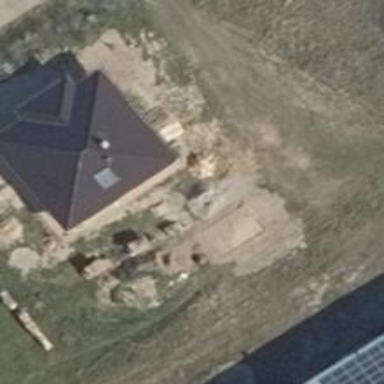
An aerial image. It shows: Part of building.